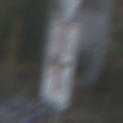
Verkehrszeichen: VerlaufVorfahrtsstrasse1
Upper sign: Vorfahrtsstrasse
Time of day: Midday
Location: Roofed (Underpass)
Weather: Clear
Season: NotSpecified
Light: Natural